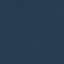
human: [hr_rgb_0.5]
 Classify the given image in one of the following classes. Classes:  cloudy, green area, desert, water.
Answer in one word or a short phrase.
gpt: water